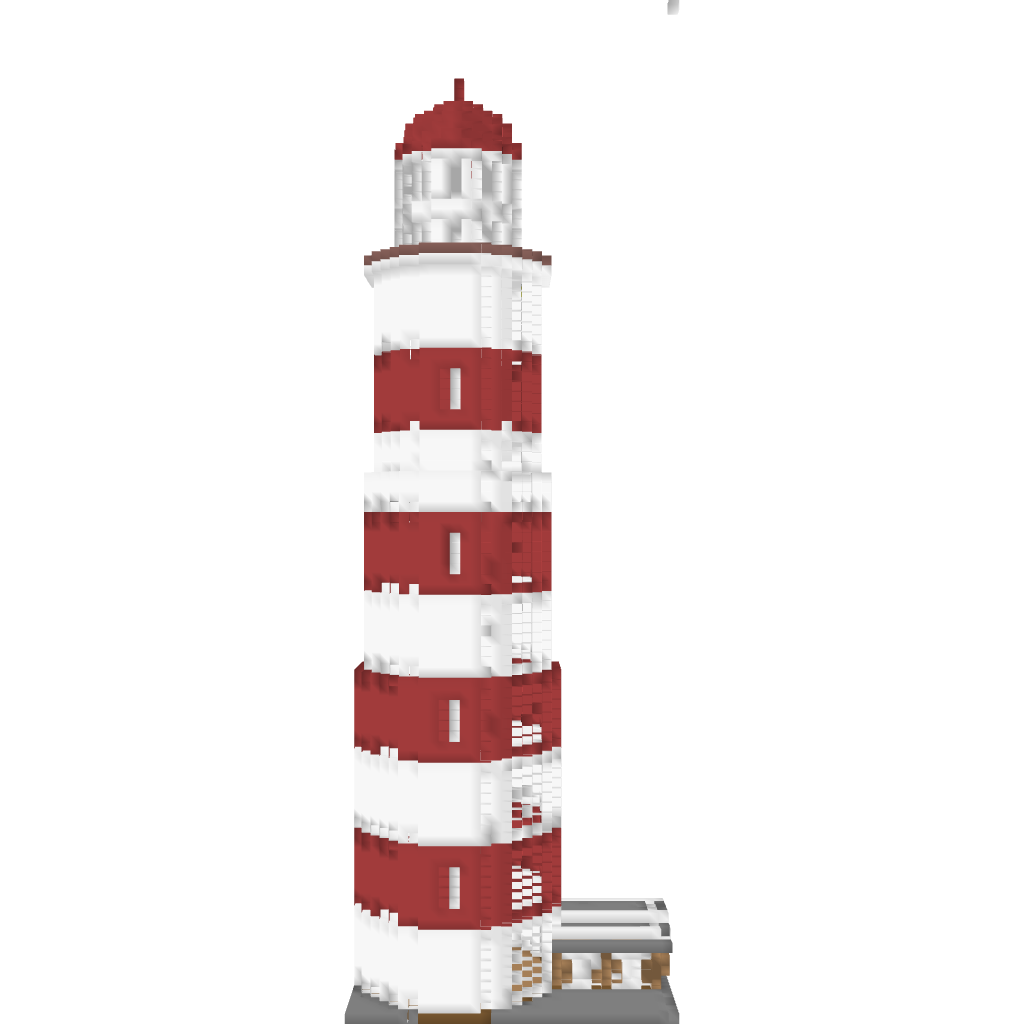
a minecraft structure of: Light House high quality